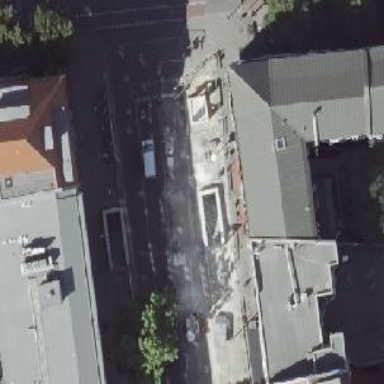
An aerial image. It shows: Subway entrance.